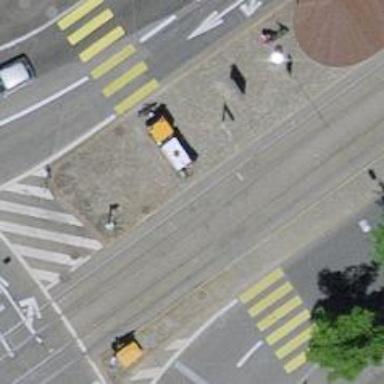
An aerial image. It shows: Tram stop with public transport connection.